Четырехугольник, изображенный на рисунке, представляет собой действительное изображение квадрата, созданное идеальной тонкой линзой. И четырехугольник, и главная оптическая ось линзы лежат в плоскости рисунка. Постройте геометрически положение линзы (центр и направление).
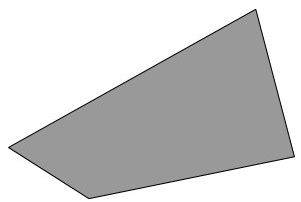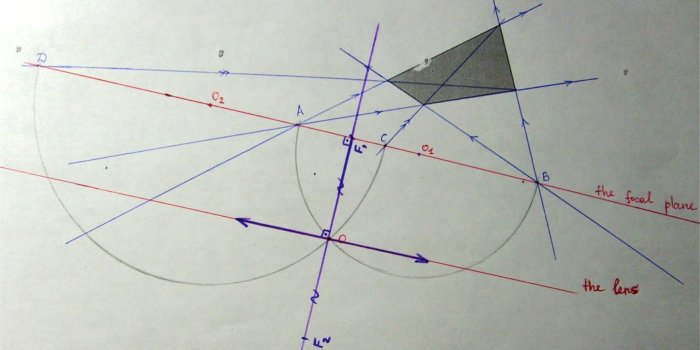
Решение: Покажем, что действительное изображение отрезка прямой в линзе также является отрезком прямой. Сделаем это двумя способами:
Ответ: Покажем, что действительное изображение отрезка прямой в линзе также является отрезком прямой. Сделаем это двумя способами:
Темы:
T, ★, Оптика, Геометрическая оптика, Тонкая линза, Архивы Снеллиуса, Построение, 2012, Physics Cup